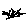
Label: zigzag